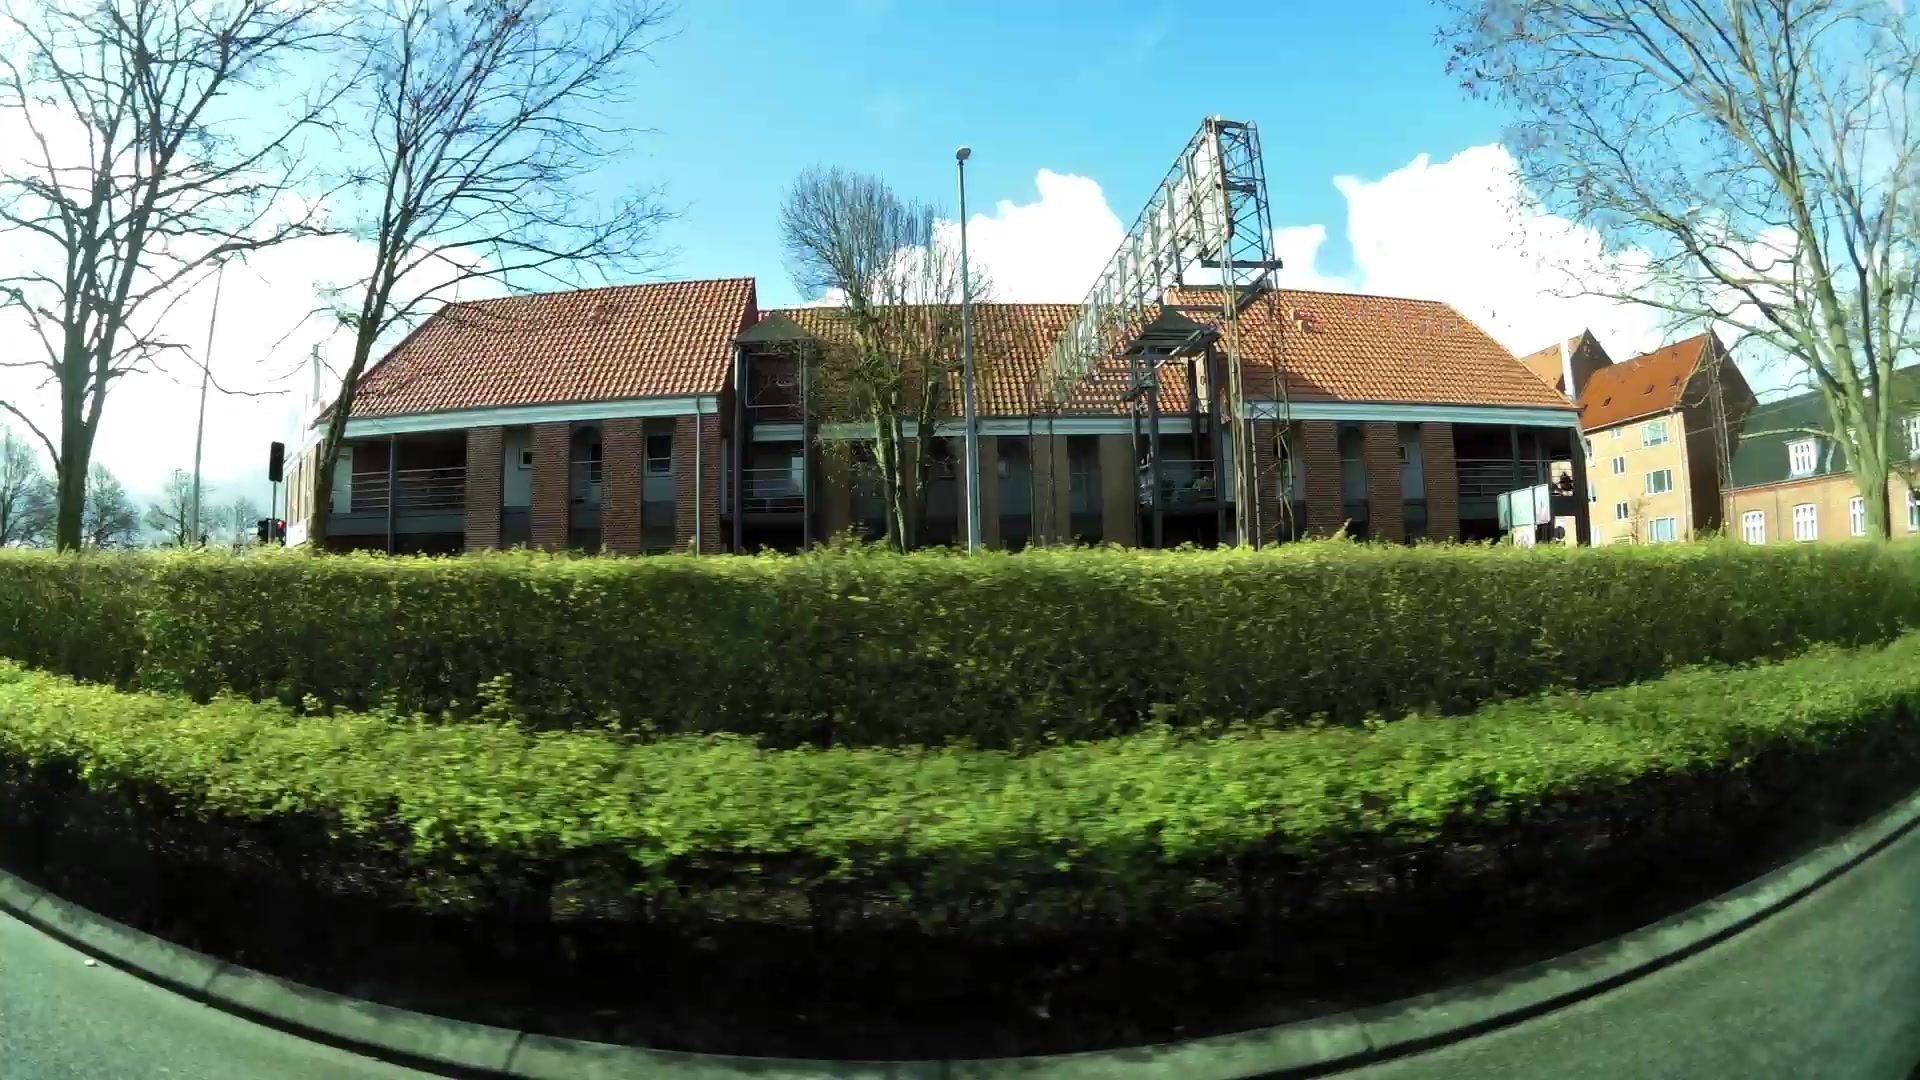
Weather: snowy
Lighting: day
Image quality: good
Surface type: driving surface
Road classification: secondary
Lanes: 2
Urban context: dense urban cluster
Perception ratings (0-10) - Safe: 7.49, Lively: 7.79, Beautiful: 7.78, Boring: 5.25, Depressing: 3.76, Wealthy: 6.28